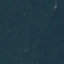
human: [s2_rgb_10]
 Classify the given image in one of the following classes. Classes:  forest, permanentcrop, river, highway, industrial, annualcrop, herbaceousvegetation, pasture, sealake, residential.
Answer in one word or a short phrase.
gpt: Forest